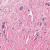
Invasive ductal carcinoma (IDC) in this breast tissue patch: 0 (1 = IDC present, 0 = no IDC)